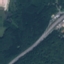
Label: Highway